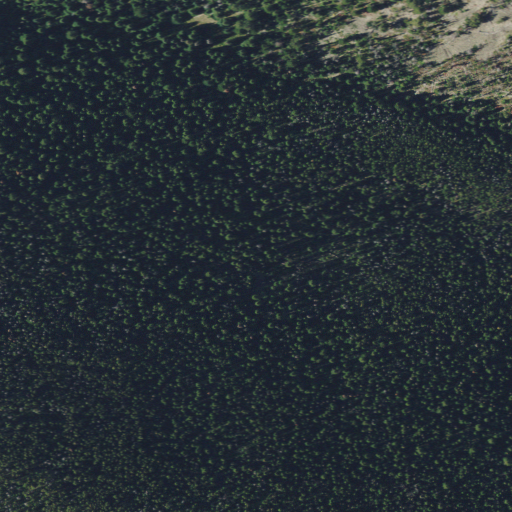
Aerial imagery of mountains in Montana named Big Belt Mountains containing only evergreen forest